Question: I am working on a simple color picker where you can click on a color, then a small example of the color appears with a submit button in it so you can select/submit this color.

I add the submit button to the clicked color with jQuery but for some reason my submit button doesn't submit.
So this piece adds the popup with submit when you click on a color:
'''
$(this).addClass('selected_color').html(
num + '<div class="this_color"><div class="color_example">Color value</div><input type="submit" name="submit_color" value="Selecteer kleur"/></div>');
'''
And the submit is in a FORM and has a name "submit_color"
PHP:
'''
if(isset($_POST['submit_color'])) :
$_SESSION['wz_color'] = $_POST['wz_color'];
endif;
'''
I put the value of the color in a hidden field with name wz_color.
But why does my button not submit? Is this because it is added by jquery later?
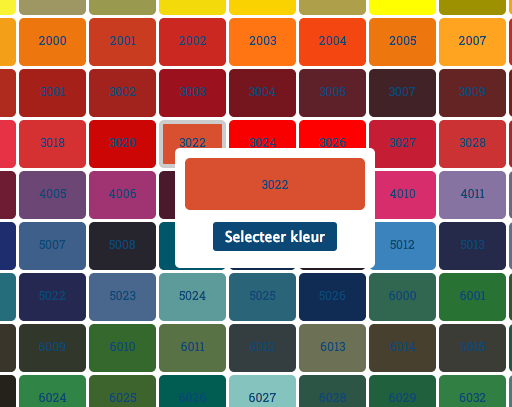
Answer: When you click on a button, the 'click' event is propagating up to the '<span>' that contains it, and that event handler is being triggered again. This appears to be interfering with the form submission.
Try blocking it immediately:
'''
$(this).addClass('selected_color').html(num + '<div class="this_color"><div class="color_example">Color value</div><input type="submit" name="submit_color" value="Selecteer kleur"/></div>');
$('[name=submit_color]').click(function(e) { e.stopPropagation(); });
'''
<URL>
---
Note that delegating the cancellation using '$(document).on('click','[name=submit_color], function(e) {...})' doesn't work, apparently because the event bubbles up to the 'span' before it bubbles all the way up to the 'document'.